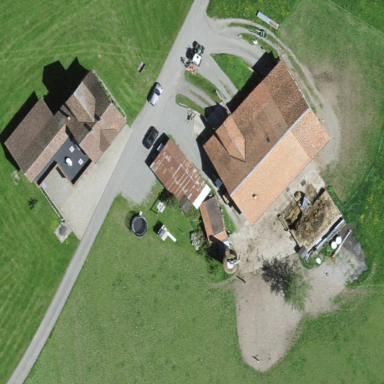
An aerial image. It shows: Farmyard area.